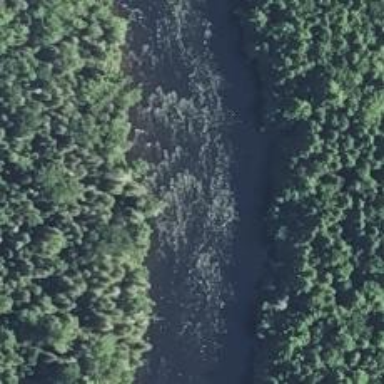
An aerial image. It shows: Scene featuring rapids in waterway.